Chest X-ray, AP view. Patient: 53 years old, sex F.
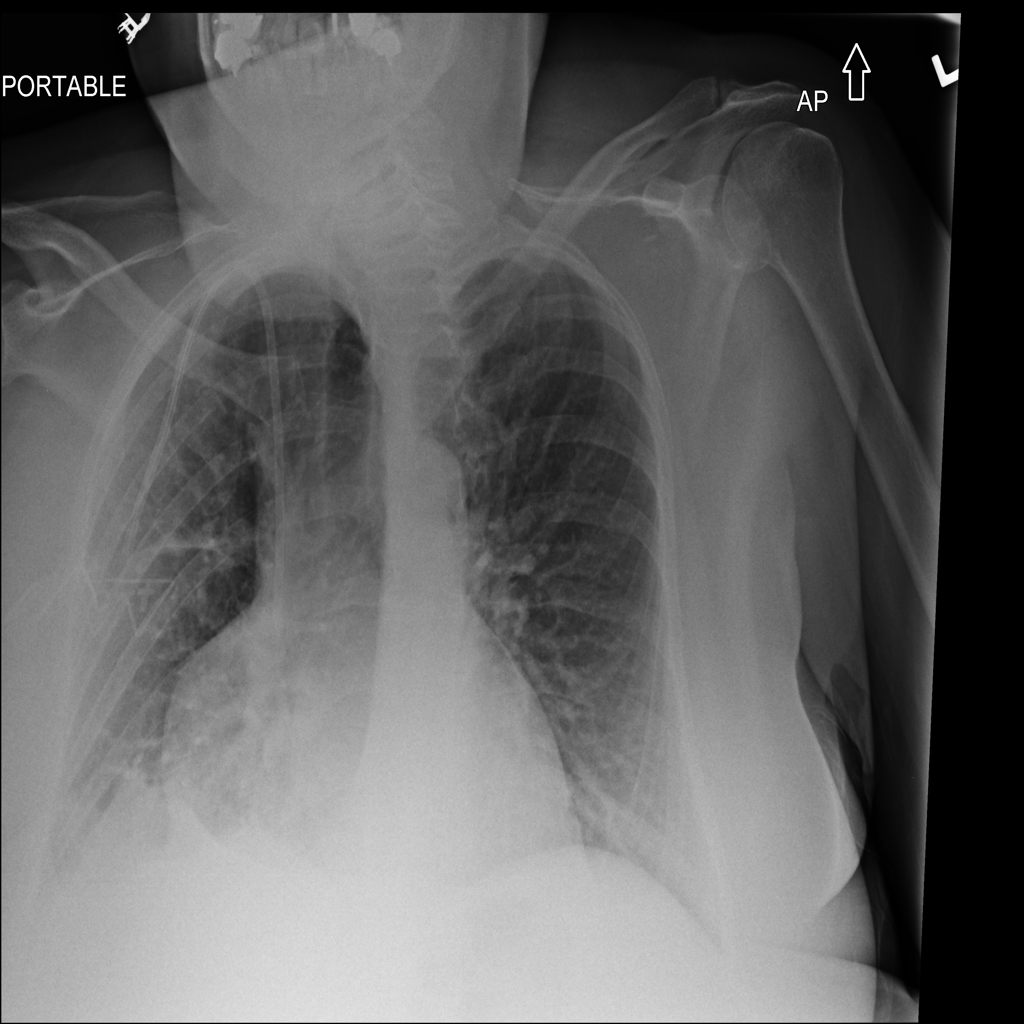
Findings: Atelectasis, Effusion, Infiltration, Pleural_Thickening